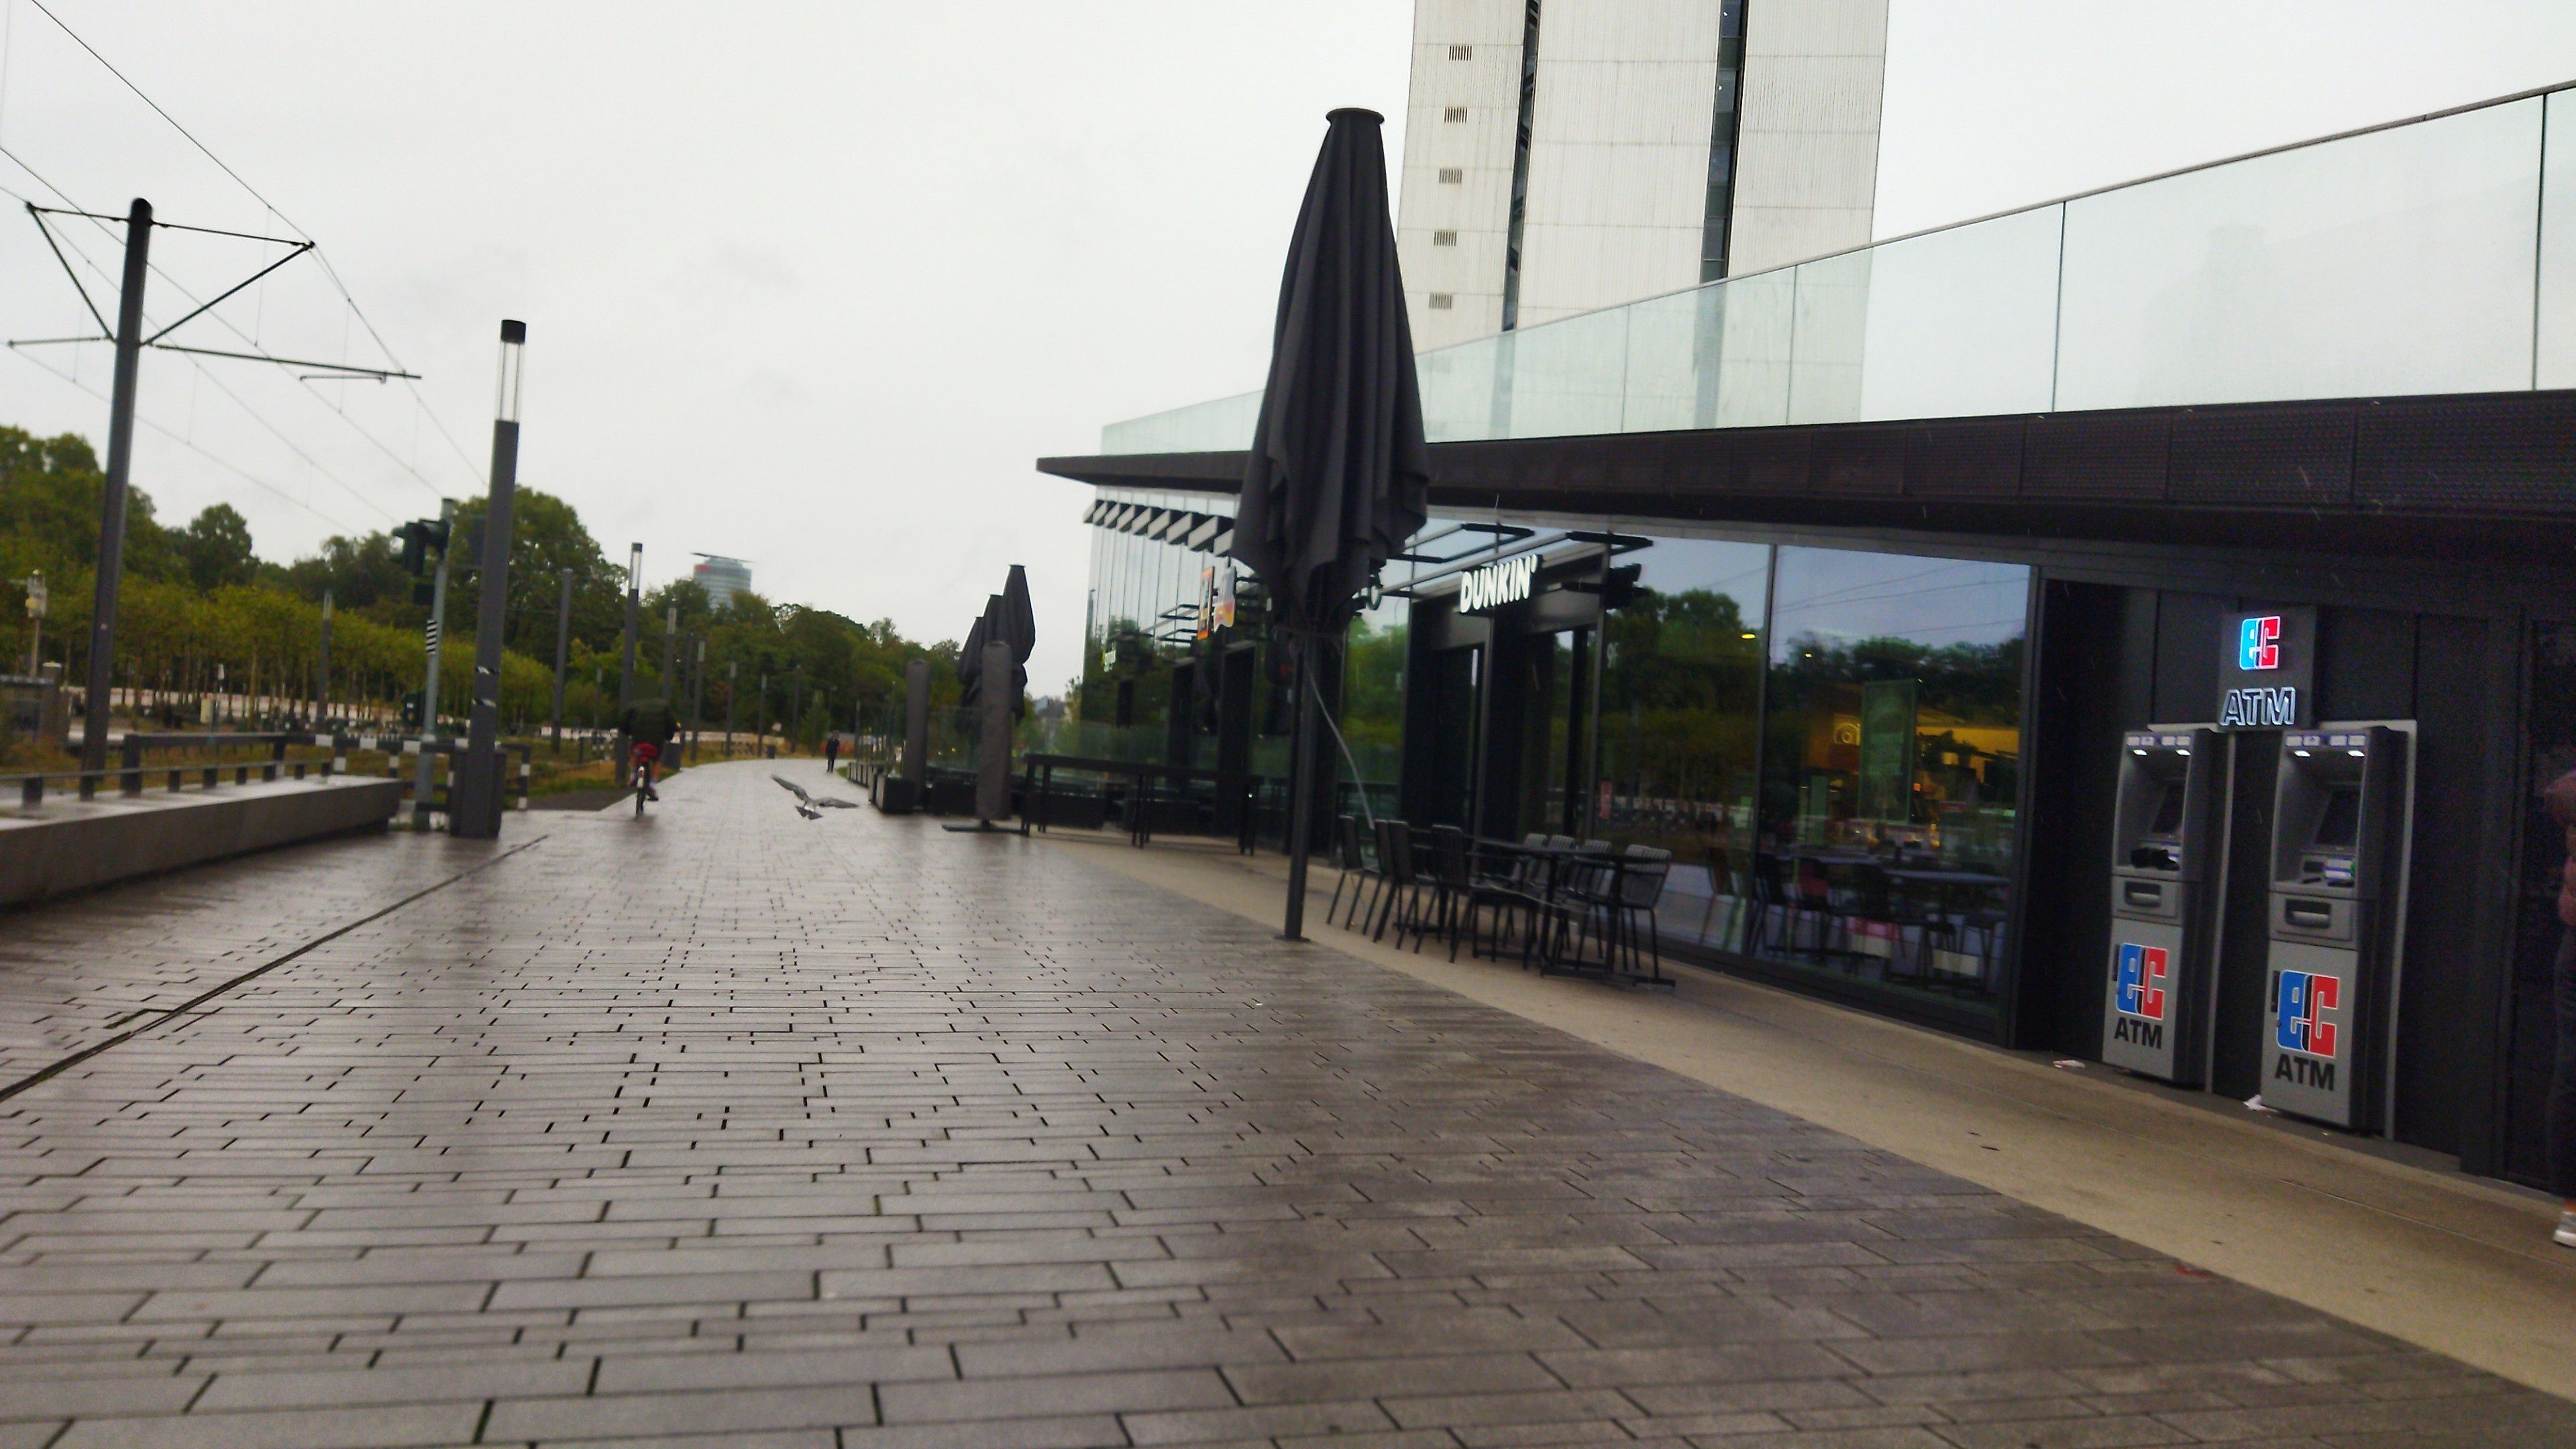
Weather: clear
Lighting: day
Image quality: good
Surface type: walking surface
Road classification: path, pedestrian
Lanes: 1
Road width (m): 6.0
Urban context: urban centre
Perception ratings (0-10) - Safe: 5.21, Lively: 7.97, Beautiful: 3.34, Boring: 4.38, Depressing: 4.22, Wealthy: 8.8